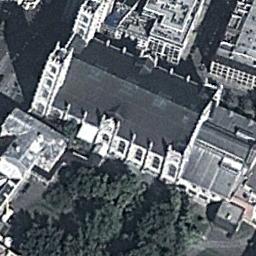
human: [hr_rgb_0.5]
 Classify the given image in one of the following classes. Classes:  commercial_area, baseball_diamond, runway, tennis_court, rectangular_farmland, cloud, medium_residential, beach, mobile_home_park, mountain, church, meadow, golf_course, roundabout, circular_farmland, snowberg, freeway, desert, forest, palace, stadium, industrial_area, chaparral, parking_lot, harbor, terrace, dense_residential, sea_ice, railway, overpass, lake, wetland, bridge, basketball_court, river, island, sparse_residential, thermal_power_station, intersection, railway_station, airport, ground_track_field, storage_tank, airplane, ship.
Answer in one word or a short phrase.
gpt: church